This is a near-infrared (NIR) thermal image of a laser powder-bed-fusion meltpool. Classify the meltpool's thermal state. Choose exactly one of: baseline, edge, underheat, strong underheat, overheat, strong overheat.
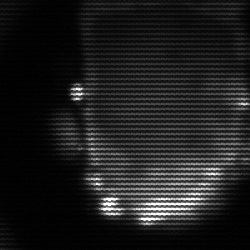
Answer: baseline